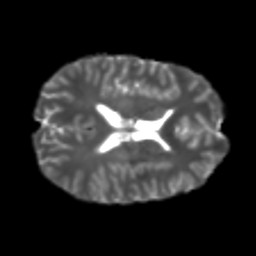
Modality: T2w
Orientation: axial
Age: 21
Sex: male
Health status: healthy
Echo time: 0.074 s